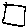
Label: square